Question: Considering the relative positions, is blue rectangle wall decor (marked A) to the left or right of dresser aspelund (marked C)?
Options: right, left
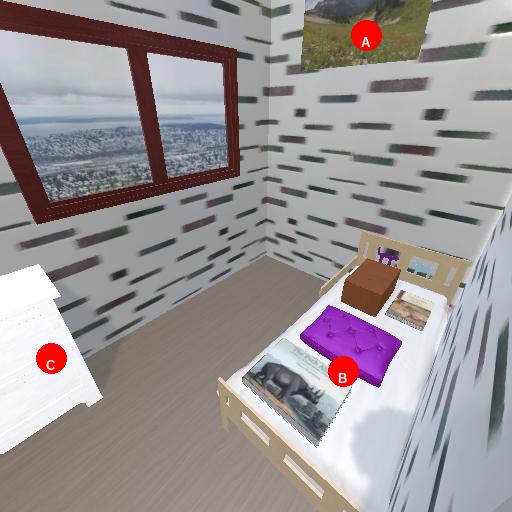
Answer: right